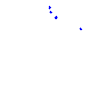
Particle: kaon